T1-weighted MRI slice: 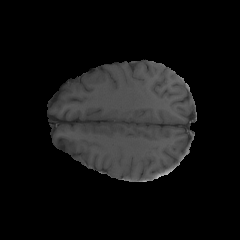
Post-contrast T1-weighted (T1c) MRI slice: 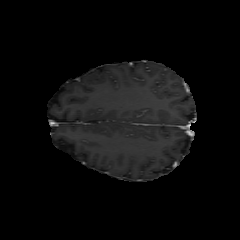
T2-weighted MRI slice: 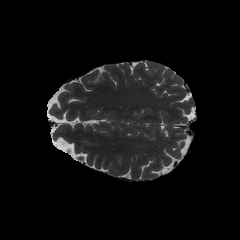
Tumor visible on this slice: no